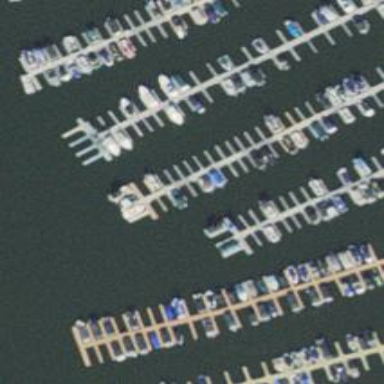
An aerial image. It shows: Man-made pier.